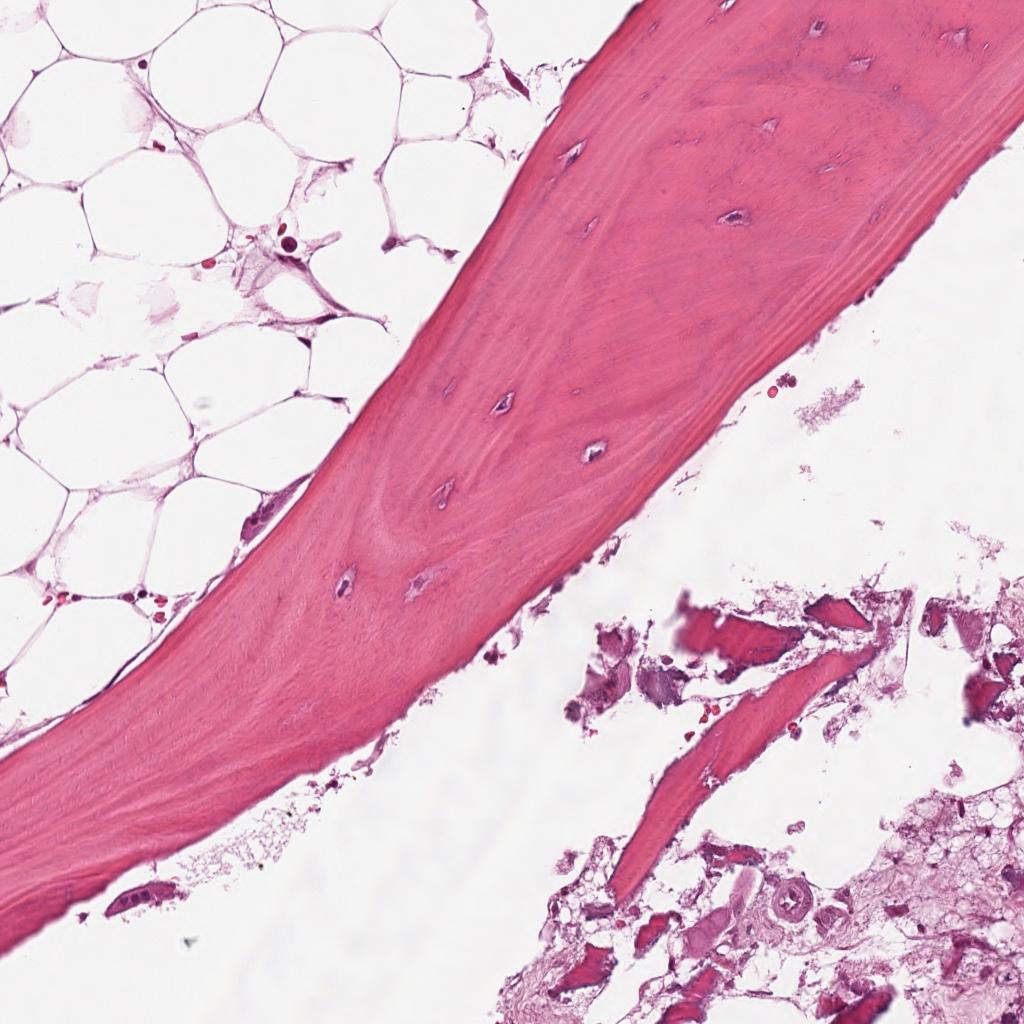
Label: Non-Tumor